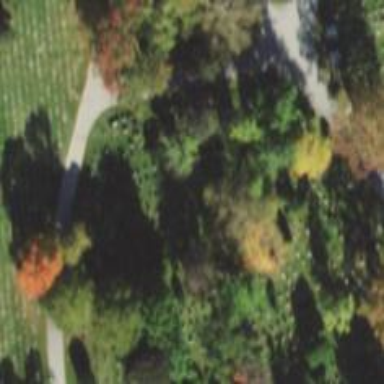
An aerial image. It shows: View of cemetery with graves.